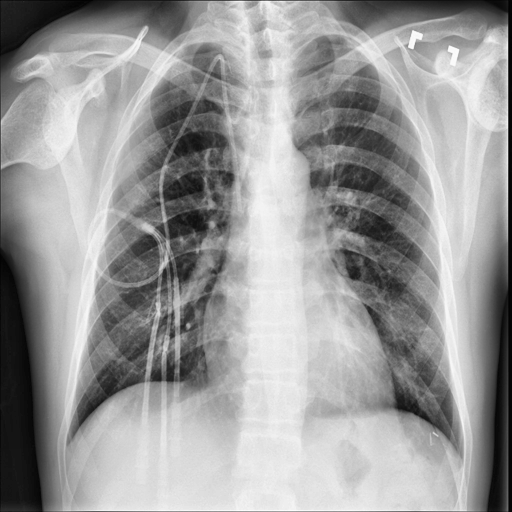
Finding: NORMAL